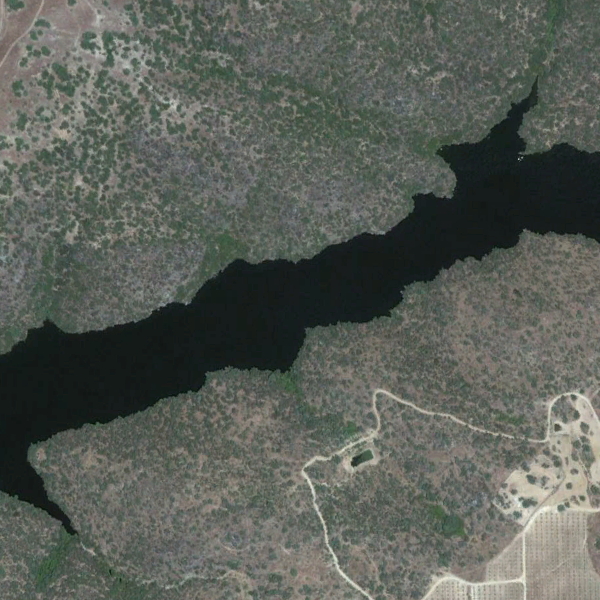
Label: River